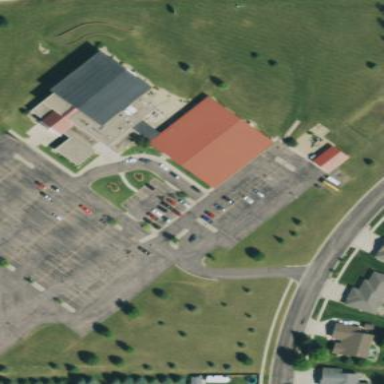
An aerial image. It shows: Parking area.